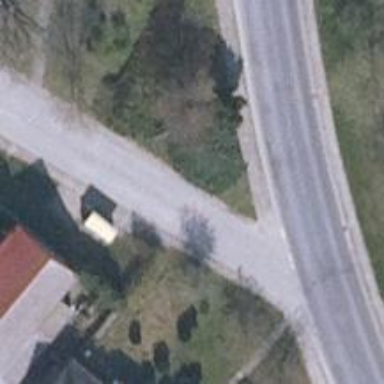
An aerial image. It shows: Residential road with concrete surface.